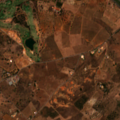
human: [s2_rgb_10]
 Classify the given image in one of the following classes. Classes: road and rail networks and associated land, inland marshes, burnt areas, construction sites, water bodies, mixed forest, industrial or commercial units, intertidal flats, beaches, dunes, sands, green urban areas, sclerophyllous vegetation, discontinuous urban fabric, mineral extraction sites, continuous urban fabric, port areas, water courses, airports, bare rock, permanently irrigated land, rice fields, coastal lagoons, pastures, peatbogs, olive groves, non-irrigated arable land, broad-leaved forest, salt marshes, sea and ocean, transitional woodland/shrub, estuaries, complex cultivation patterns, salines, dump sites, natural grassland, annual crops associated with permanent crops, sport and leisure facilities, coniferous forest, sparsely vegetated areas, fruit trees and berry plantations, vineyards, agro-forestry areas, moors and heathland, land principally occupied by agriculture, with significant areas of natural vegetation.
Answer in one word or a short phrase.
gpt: sport and leisure facilities, vineyards, fruit trees and berry plantations, annual crops associated with permanent crops